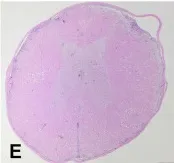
Microscopic images, hematoxylin and eosin. (E) Transversal section of the thoracic spinal cord at the level of T3. Scale bar = 500 mum.
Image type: pathology (h&e)